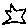
Label: star